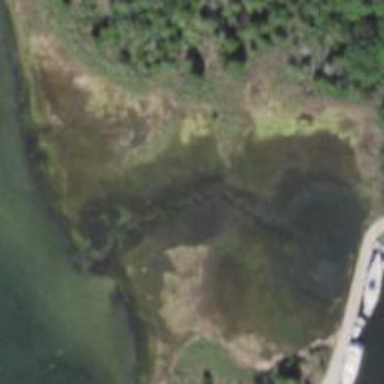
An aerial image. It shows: Beautiful wet meadow natural wetland.